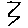
Label: zigzag